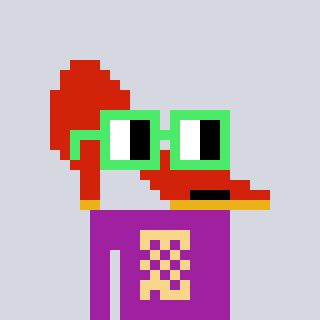
a pixel art character with square light green glasses, a highheel-shaped head and a magenta-colored body on a cool background